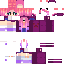
A female human skin with pale skin, wearing blonde long hair dressed in a purple hoodie and brown pants, featuring a closed mouth.